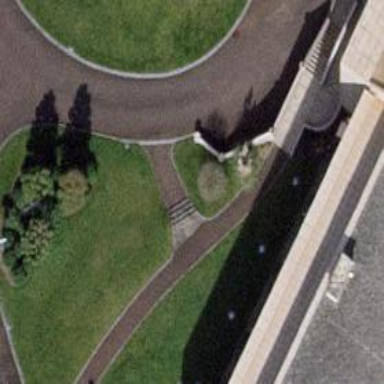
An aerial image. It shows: Road with steps.